Ящик, в котором находится идеальный одноатомный газ, мгновенно приводят в движение со скоростью $\vec v$.
Найдите изменение температуры газа. Масса атома газа $m_0$. Теплоемкостью и теплопроводностью ящика можно пренебречь.
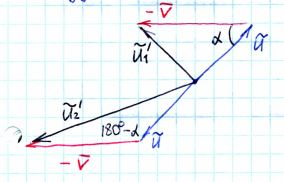
Решение: Пусть до приведения ящика в движение среднеквадратичная скорость молекул газа равна $u$. Тогда$$\frac{m_0u^2}{2}=\frac{3}{2}kT.$$Температура газа не зависит от системы отсчета (СО). Перейдем в СО ящика. В ней ящик покоится, а каждой молекуле добавили скорость $(-\vec v)$. Чтобы найти температуру газа в новой СО, достаточно найти среднеквадратичную скорость $u^{'}$ молекул. В самом деле,$$\frac{3}{2}kT^{'}=\frac{m_0u^{'2}}{2},$$поскольку в СО ящика средняя скорость молекул газа равна нулю и можно применить стандартную формулу для температуры.Все молекулы в лабораторной СО можно разбить на пары так, что в каждой паре молекулы будут иметь равные по модулю и противоположные по направлению скорости $\tilde{u}$. При переходе в СО ящика к ним прибавится вектор $(- \vec v)$. Новые скорости этих двух молекул будут равны $\tilde{u}_1'$ и $\tilde{u}_2'$ по модулю (см. рисунок).  По Теореме косинусов$$(\tilde{u}_1^{'})^2=v^2+\tilde{u}^2-2uv\cos\alpha,$$$$(\tilde{u}_2^{'})^2=v^2+\tilde{u}^2+2uv\cos\alpha.$$$$\frac{(\tilde{u}_1^{'})^2+(\tilde{u}_2^{'})^2}{2}=\tilde{u}^2+v^2.$$Поэтому$$(u^{'})^2=u^2+v^2.$$$$\frac{3}{2}kT^{'}=\frac{3}{2}kT+\frac{m_0v^2}{2}.$$$$\Delta T=\frac{\frac{m_0v^2}{2}}{\frac{3}{2}k}=\frac{m_0v^2}{3k},$$где $k$ $-$ постоянная Больцмана.
Ответ: $$\Delta T = \frac{m_0 v^2}{3k}.$$
Темы:
T, Термодинамика, МКТ, Всероссийские